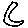
Label: moon